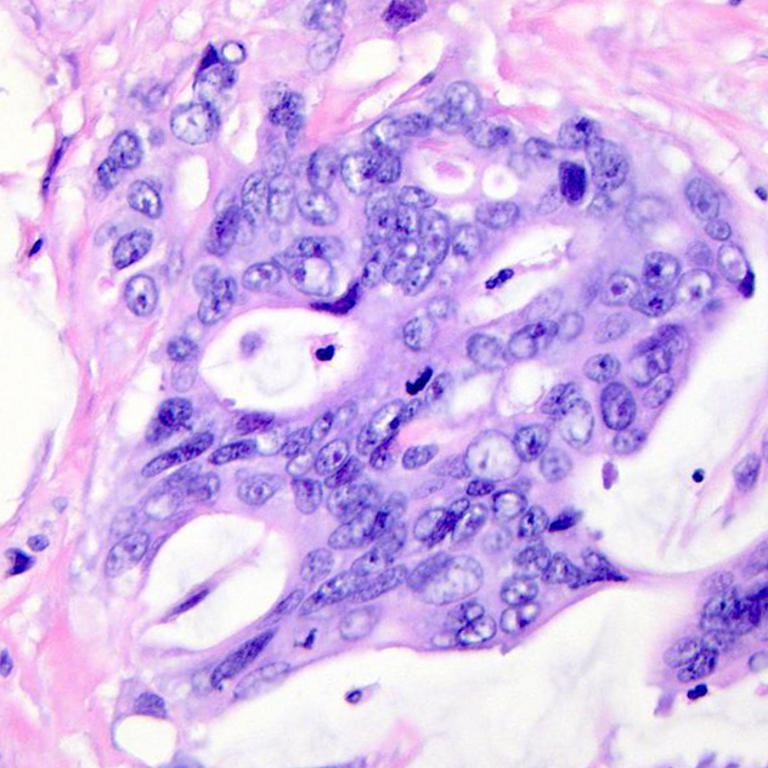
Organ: colon
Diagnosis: adenocarcinomas